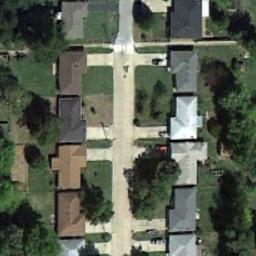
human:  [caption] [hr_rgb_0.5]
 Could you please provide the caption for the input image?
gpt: The medium residential area has some neatly arranged houses on the grass and a road goes through the medium residential area .

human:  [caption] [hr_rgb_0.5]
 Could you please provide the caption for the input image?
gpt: There are many buildings in medium residential area .

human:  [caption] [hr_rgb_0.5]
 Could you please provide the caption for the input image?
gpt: The medium residential is on the grass next to some trees and road .

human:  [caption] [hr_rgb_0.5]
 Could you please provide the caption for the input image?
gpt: There are only a few houses in a mid-sized residential area .

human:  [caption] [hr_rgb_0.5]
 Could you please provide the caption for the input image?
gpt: There are some buildings arranged neatly on green lawns on the medium residential area .